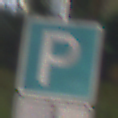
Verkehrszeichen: Parken
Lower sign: Personengruppen1
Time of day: Night
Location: Outdoor (Suburban)
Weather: PartlyCloudy
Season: NotSpecified
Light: Artificial